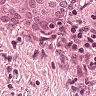
Metastatic tissue present: yes